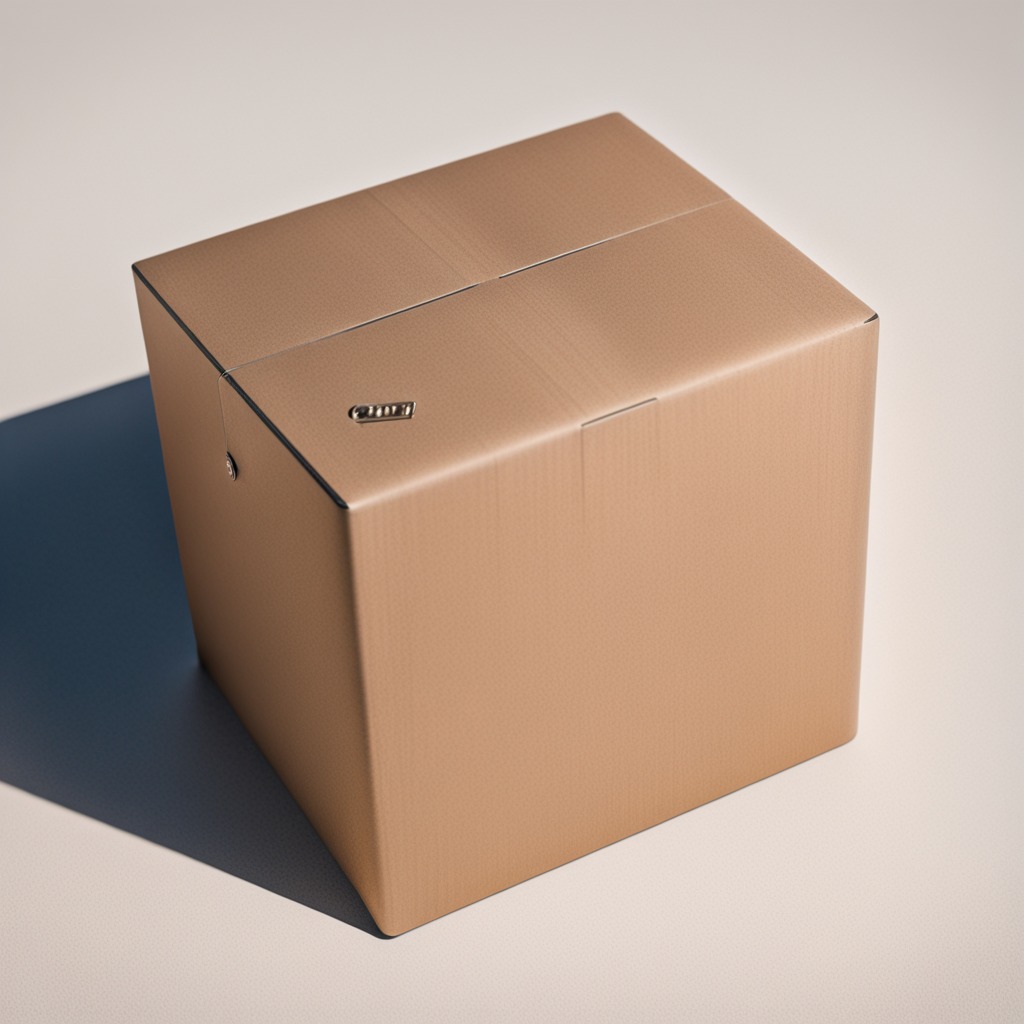
A coiled metal spring is lying on the cardboard box surface.